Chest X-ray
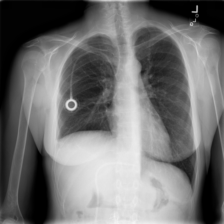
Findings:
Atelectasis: negative
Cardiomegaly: negative
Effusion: negative
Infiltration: negative
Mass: negative
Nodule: negative
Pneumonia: negative
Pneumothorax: negative
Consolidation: negative
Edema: negative
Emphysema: negative
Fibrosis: negative
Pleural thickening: positive
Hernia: negative